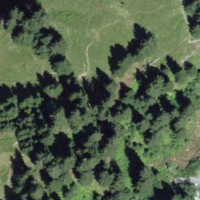
EUNIS habitat code: 44
Species observed at this site:
Ajuga pyramidalis